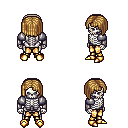
a pixel art fantasy rpg character, male body template, skeleton, steel arm armor, gold greaves, blonde pageboy hairstyle, gold boots, four views (front, back, left, right), 2x2 character sprite sheet, small pixel art, hard edges, no anti-aliasing